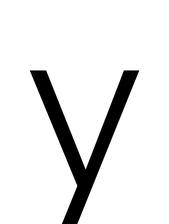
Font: Poppins-Light